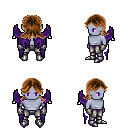
a pixel art fantasy rpg character, male body template, dark elf, purple skin, purple wings, metal pants, brown loose hair, metal gloves, metal boots, four views (front, back, left, right), 2x2 character sprite sheet, small pixel art, hard edges, no anti-aliasing